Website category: university
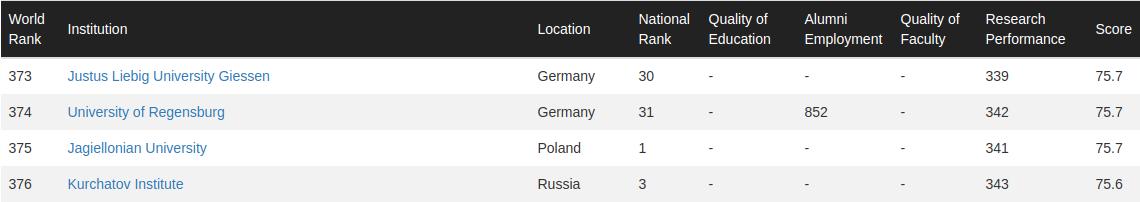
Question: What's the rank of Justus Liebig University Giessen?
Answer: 373

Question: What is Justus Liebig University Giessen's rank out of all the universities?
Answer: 373

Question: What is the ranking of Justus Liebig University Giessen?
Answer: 373

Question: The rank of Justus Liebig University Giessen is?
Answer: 373

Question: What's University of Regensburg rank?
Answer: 374

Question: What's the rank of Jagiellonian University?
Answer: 375

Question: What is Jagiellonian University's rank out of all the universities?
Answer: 375

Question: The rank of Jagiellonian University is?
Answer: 375

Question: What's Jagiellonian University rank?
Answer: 375

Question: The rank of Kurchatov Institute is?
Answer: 376

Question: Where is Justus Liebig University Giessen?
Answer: Germany

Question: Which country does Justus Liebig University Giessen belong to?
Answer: Germany

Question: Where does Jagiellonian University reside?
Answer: Poland

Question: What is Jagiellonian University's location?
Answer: Poland

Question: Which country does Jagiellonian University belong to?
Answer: Poland

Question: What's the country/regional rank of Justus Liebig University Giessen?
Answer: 30

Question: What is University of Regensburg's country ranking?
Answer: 31

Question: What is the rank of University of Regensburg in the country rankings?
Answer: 31

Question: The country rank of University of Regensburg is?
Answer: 31

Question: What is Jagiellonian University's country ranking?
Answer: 1

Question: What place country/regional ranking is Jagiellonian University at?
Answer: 1

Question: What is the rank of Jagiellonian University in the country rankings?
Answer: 1

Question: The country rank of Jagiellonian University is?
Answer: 1

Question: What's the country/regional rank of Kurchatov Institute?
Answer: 3

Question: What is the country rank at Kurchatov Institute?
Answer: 3

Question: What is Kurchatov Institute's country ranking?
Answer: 3

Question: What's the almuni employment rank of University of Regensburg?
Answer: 852

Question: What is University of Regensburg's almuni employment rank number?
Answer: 852

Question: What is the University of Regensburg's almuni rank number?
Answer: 852

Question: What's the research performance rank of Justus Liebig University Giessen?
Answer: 339

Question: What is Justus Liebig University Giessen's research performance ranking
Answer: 339

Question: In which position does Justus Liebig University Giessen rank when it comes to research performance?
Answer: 339

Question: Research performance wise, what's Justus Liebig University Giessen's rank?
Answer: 339

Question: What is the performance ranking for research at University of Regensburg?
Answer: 342

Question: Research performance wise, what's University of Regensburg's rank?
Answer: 342

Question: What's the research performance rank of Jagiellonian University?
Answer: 341

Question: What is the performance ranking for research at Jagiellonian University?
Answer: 341

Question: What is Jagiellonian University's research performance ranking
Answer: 341

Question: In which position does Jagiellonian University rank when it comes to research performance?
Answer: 341

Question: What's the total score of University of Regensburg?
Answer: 75.7

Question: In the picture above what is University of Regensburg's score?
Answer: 75.7

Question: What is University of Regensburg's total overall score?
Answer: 75.7

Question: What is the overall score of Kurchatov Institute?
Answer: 75.6

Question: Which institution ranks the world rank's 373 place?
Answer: Justus Liebig University Giessen

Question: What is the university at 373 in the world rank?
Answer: Justus Liebig University Giessen

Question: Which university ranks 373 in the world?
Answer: Justus Liebig University Giessen

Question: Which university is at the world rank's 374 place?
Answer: University of Regensburg

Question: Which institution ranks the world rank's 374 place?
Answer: University of Regensburg

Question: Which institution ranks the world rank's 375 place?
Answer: Jagiellonian University

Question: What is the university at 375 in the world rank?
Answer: Jagiellonian University

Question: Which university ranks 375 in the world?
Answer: Jagiellonian University

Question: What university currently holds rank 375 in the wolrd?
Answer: Jagiellonian University

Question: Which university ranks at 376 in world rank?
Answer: Kurchatov Institute

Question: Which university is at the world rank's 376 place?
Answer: Kurchatov Institute

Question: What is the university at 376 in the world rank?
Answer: Kurchatov Institute

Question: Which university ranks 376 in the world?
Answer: Kurchatov Institute

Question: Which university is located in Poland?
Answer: Jagiellonian University

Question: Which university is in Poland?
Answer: Jagiellonian University

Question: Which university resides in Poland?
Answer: Jagiellonian University

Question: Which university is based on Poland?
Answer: Jagiellonian University

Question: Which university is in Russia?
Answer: Kurchatov Institute

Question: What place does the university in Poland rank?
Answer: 375

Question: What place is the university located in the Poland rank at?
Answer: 375

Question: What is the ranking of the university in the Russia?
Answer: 376